Field crop: maize
Growth stage: 2
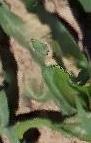
Species: maize